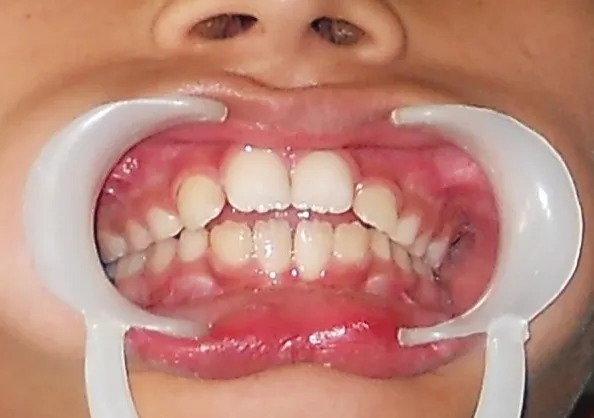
Intraoral view exhibiting mild open bite.
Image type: medical_photograph (other_medical_photograph)